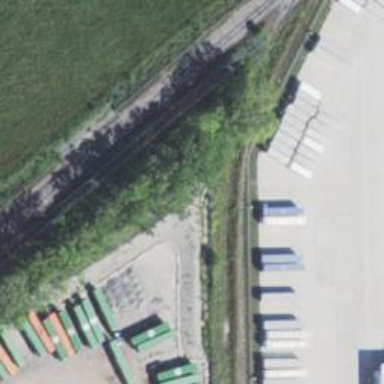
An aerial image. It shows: Abandoned railway siding.